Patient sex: F
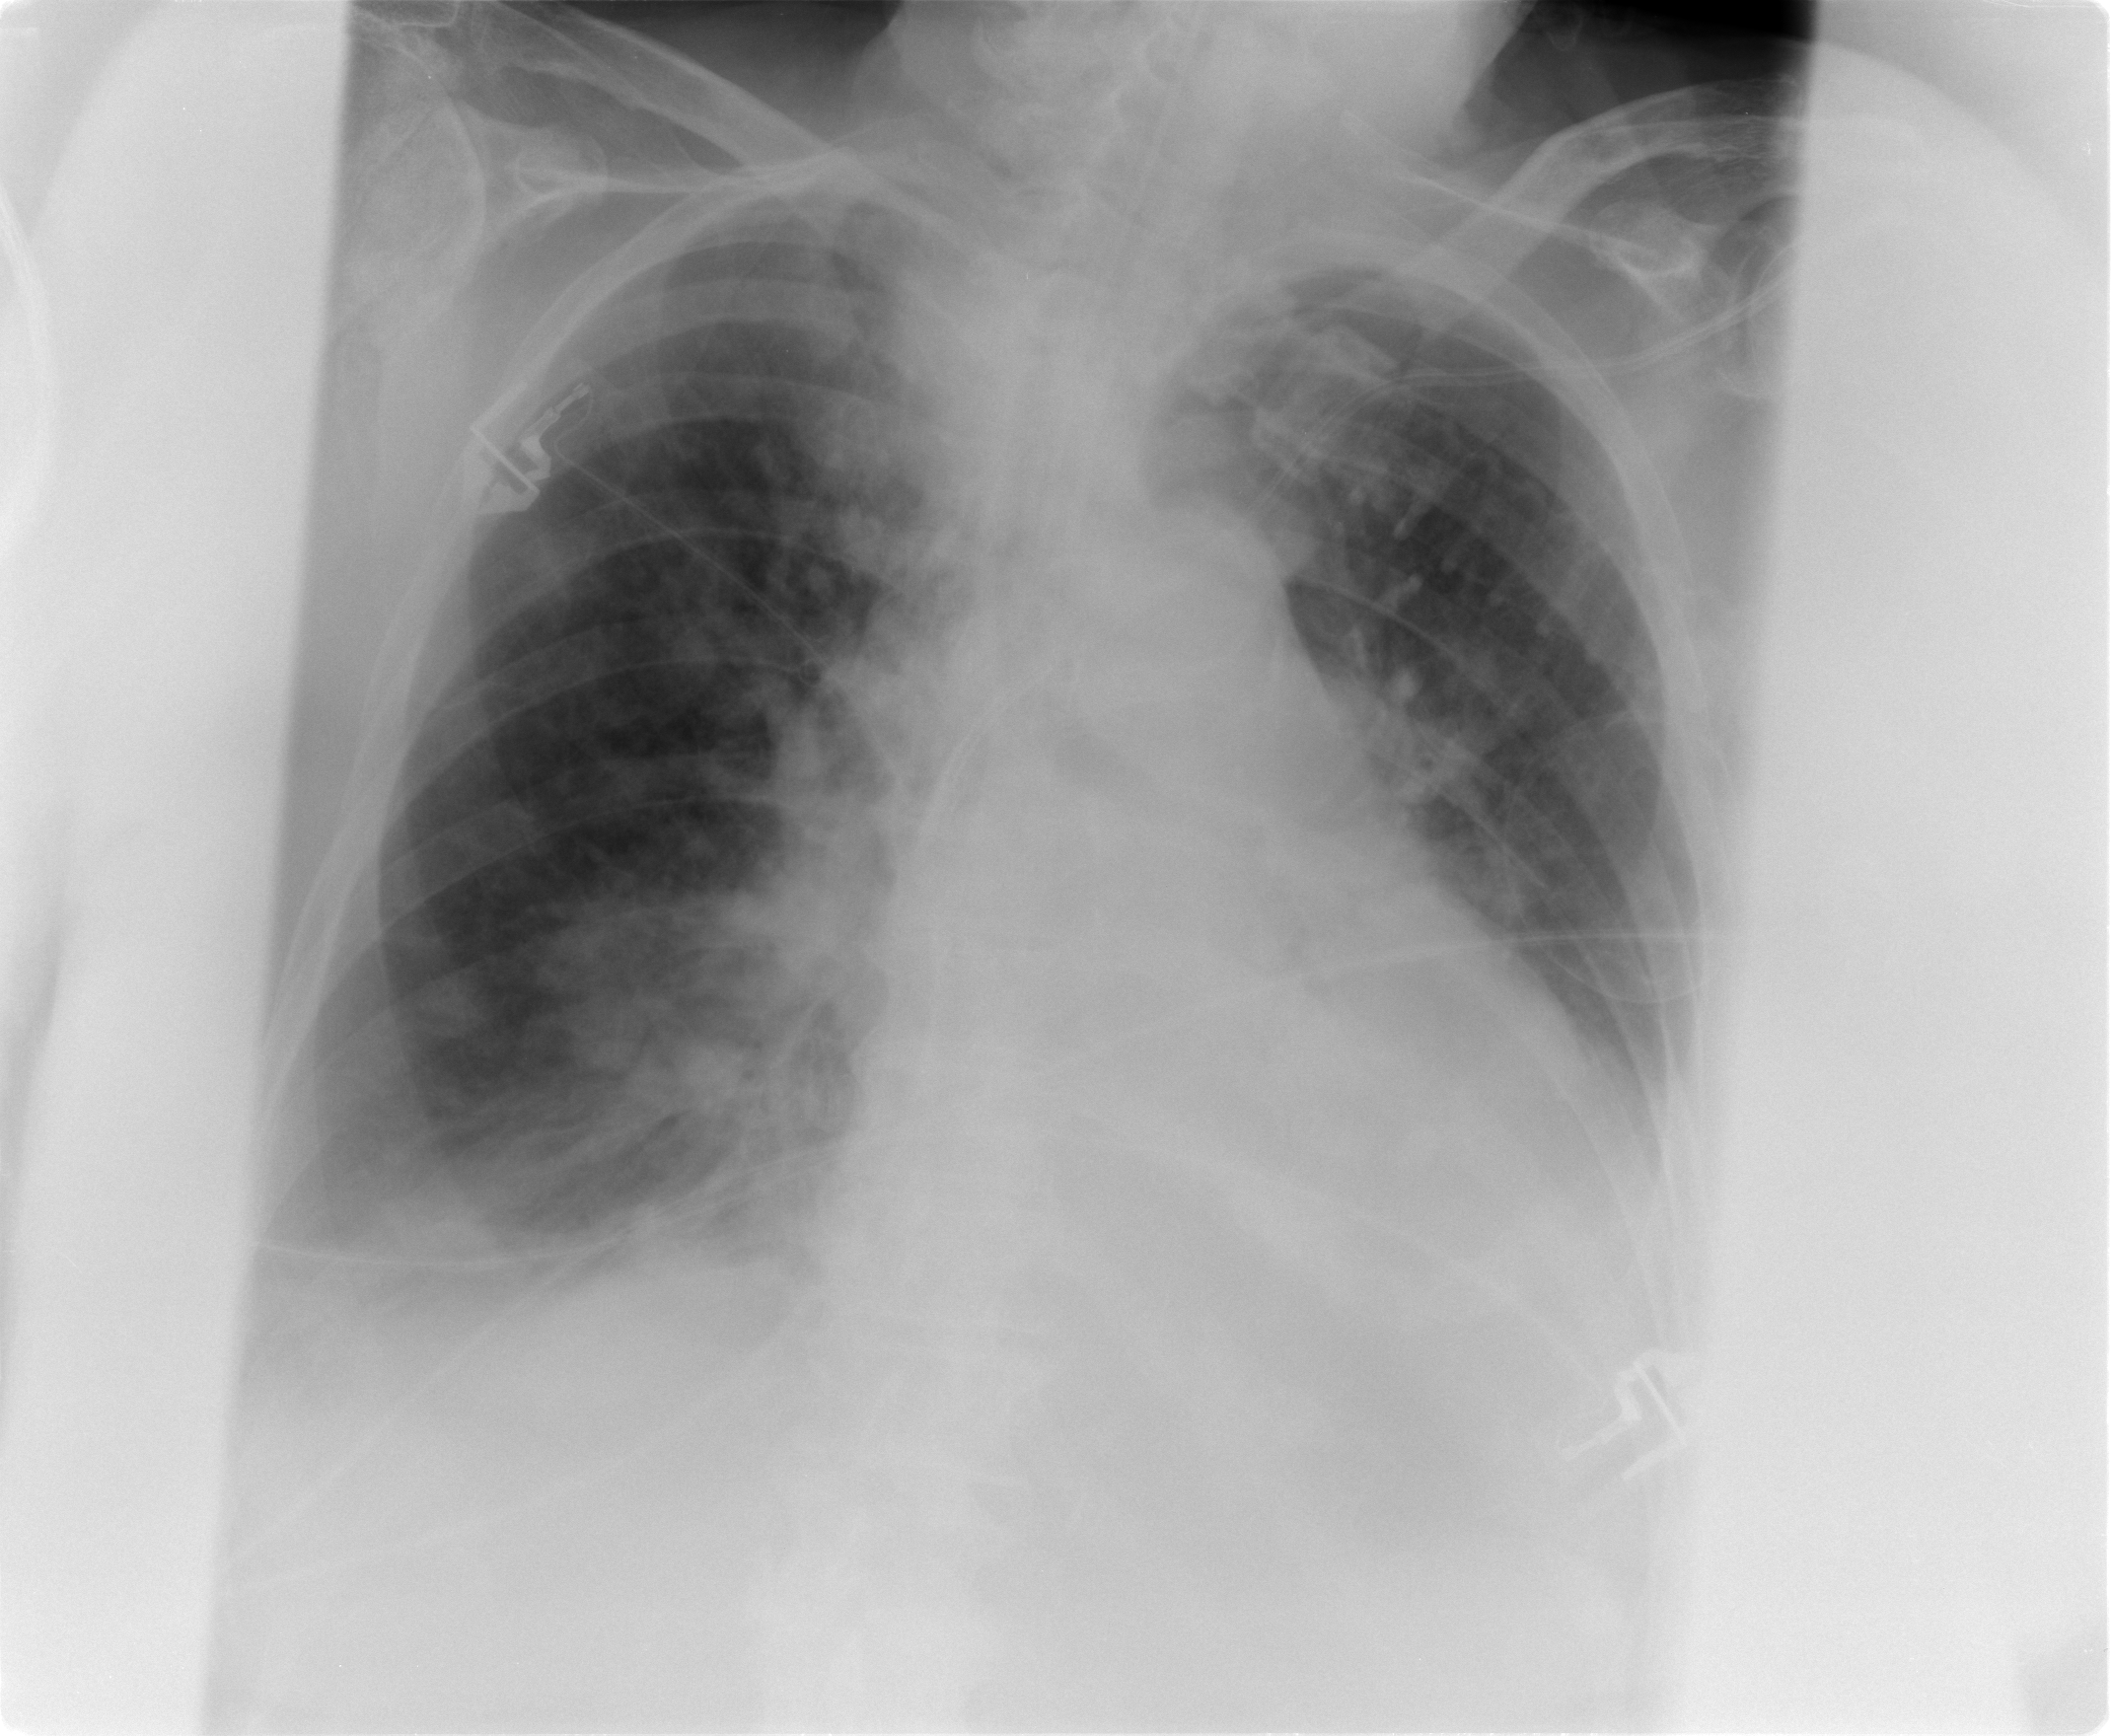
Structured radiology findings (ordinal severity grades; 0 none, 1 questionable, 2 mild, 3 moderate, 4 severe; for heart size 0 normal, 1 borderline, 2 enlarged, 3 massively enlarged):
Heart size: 2
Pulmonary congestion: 2
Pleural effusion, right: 1
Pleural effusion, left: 2
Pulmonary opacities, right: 2
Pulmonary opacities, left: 0
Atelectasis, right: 2
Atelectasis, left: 2